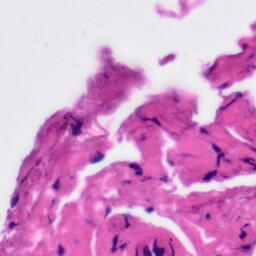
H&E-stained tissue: Tonsil